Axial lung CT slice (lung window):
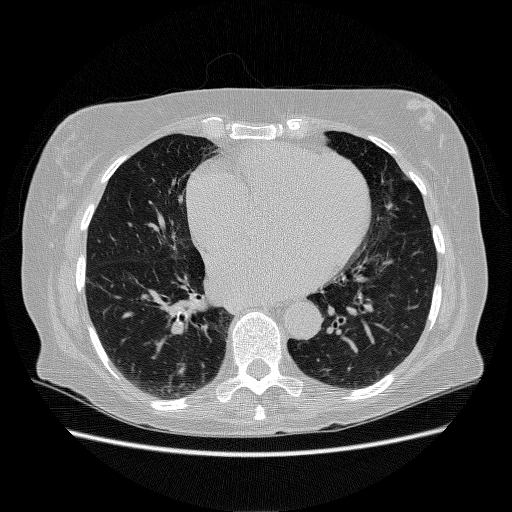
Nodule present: no